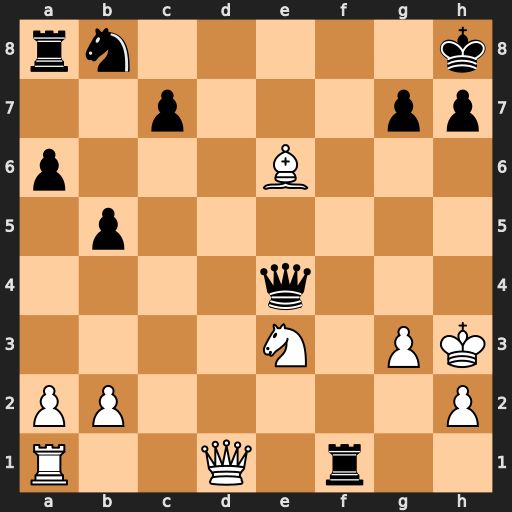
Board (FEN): rn5k/2p3pp/p3B3/1p6/4q3/4N1PK/PP5P/R2Q1r2
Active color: w
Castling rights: -
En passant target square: -
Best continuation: Qd8+ Rf8 Qxf8#